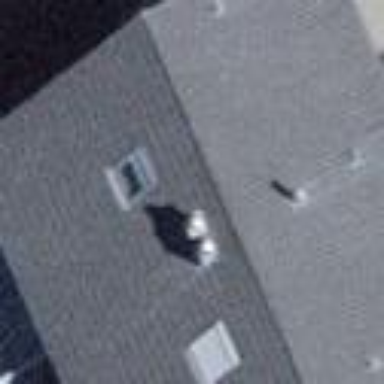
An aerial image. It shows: Residential building with gabled roof oriented across.